Field crop: maize
Growth stage: 2
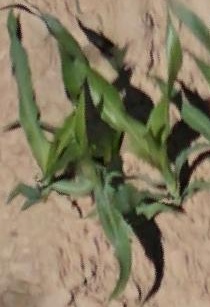
Species: maize